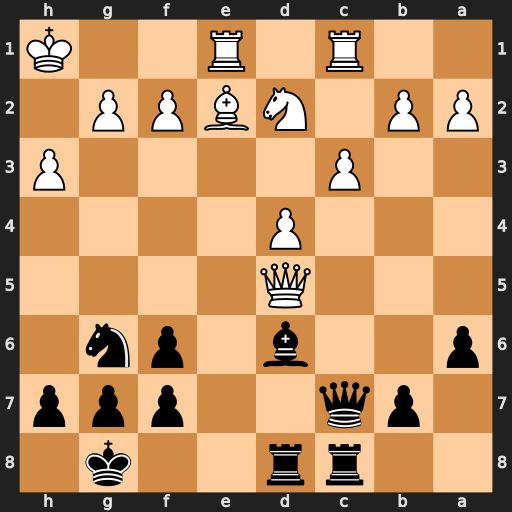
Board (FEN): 2rr2k1/1pq2ppp/p2b1pn1/3Q4/3P4/2P4P/PP1NBPP1/2R1R2K
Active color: b
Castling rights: -
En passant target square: -
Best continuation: Bf4 Qe4 Bxd2